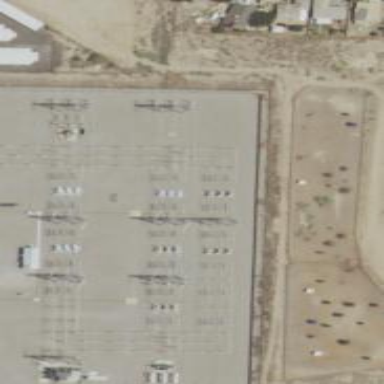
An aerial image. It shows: Switch for power supply.